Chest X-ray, AP view. Patient: 52 years old, sex M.
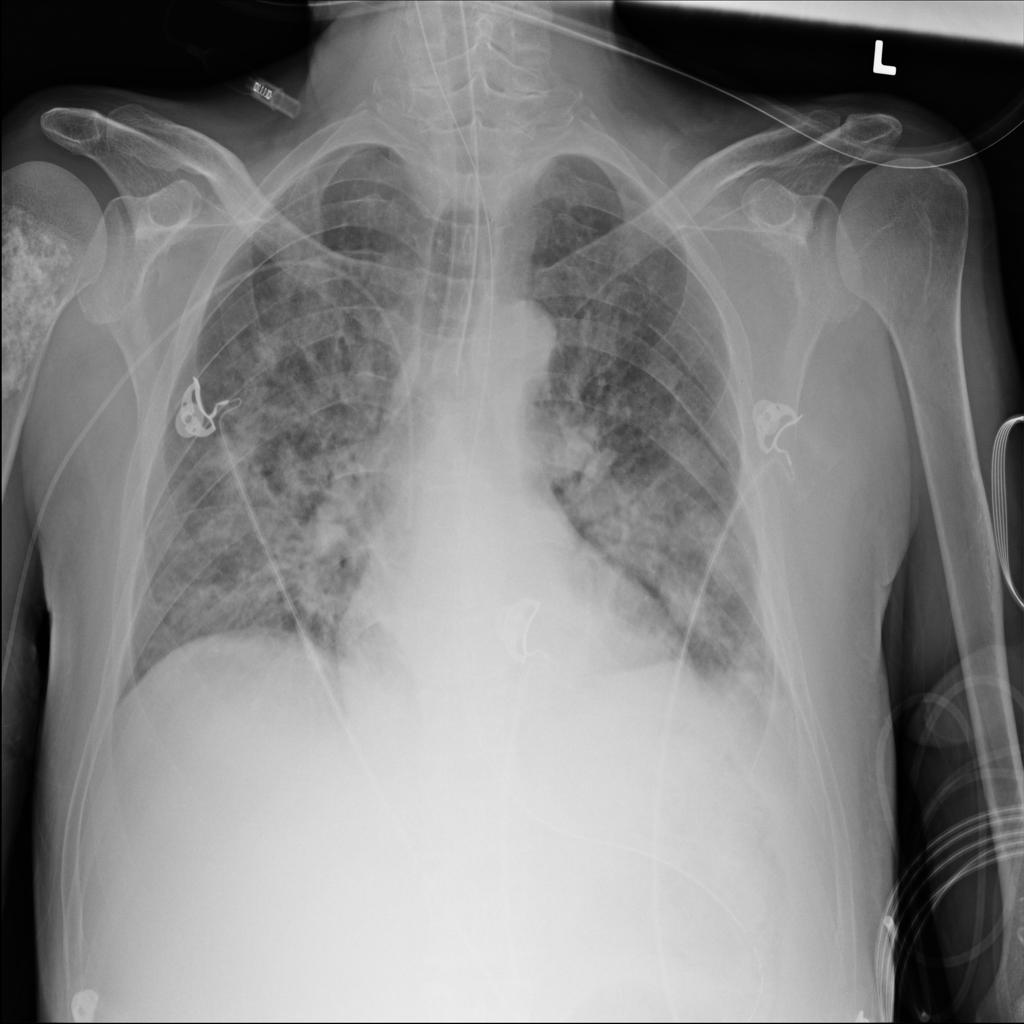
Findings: Edema, Infiltration